Question: Sorry for the vague question topic!
I've got a particular relational-algebra problem that has me and a couple of friends stumped.
Now, here's the question:
'''
For each department, find the maximum salary of instructors in that
department. You may assume that every department has at least one
instructor.
'''
I'll upload the schema as well, as a visual aide.
I've worked this out to a point;
I need a relation that includes all the instructors in any department, we've got that. It's the 'instructor' relation.
Out of that relation i need to 'split' it up into a per-department basis. and once I have that relation I just take the 'max(salary)' and return that.
Problem is, the only way I can think of to do that is something like this:
'''
p(max(salary)(s(dept_name = x(instructor)))
'''
Where x = whatever dept_name i'm looking for, but If I did it this way, then I'd have to do a new relation for every department!
How would you do it?
(Note: I just copy and paste'd the symbols from wikipedia if you want to use them in your answer)
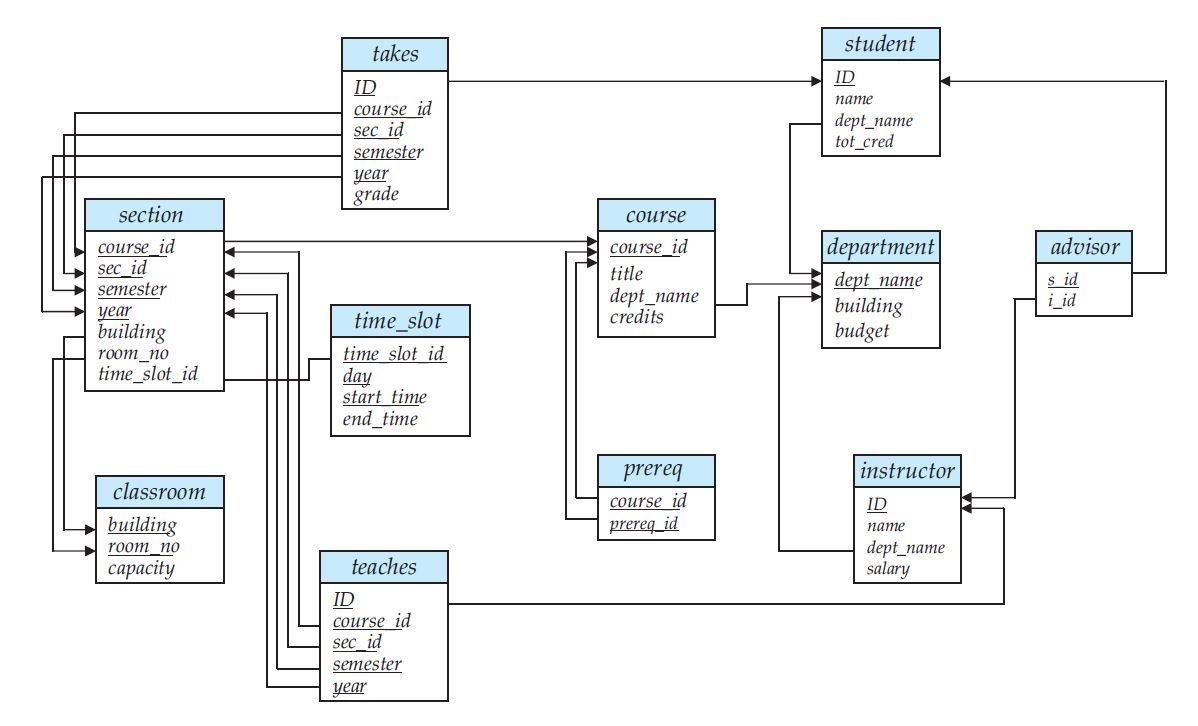
Answer: My relational algebra might be a bit rusty but I think that
'''
dept_name_G_{max(salary)}(
s_{ddept_name = idept_name}(
r_{dept_name/ddept_name}(department)
r_{dept_name/idept_name}(instructor)
)
)
'''
is what you seek for.
Remember that all projections are just operations on sets. The first thing you would do to
connect the information of 'department' and 'instructor' is to bring the information together.
So you want to join 'department' and 'instructor', basically a cross product (''):
'''
department = {(depA, 100$), (depB, 200$)}
instructor = {(will, depA, 10$), (bob, depB, 20$), (will, depB, 9$)}
department instructor = {
(depA, 100$, will, depA, 10$),
(depA, 100$, bob, depB, 20$),
...,
(depB, 200$, will, depA, 10$),
...
}
'''
So what you would want now is to filter the tuples where the 'dept_name' of the instructor equals the
'dept_name' of the department. But you also notice that you now have a naming collision,
namely the column 'dept_name' comes up twice.
As you can't simply do 's_{dept_name = dept_name}(department instructor)' you need to rename at
least one of the 'dept_name' fields. I renamed both for clarity which one belongs to what.
So what you now have is
'''
s_{ddept_name = idept_name}(
r_{dept_name/ddept_name}(department)
r_{dept_name/idept_name}(instructor)
)
'''
giving you:
'''
{
(depA, 100$, will, depA, 10$),
(depB, 200$, bob, depB, 20$),
(depB, 200$, will, depB, 9$)
}
'''
The whole process is a <URL> and can be expressed shortly with:
'''
department instructor
'''
Now the final step is to project the maximum salary per department. A simple projection can't do that
but the <URL> can:
'''
{dept_name}_G_{max(salary)}(department instructor)
'''
results in
'''
{
(depA, 10$),
(depB, 20$)
}
'''